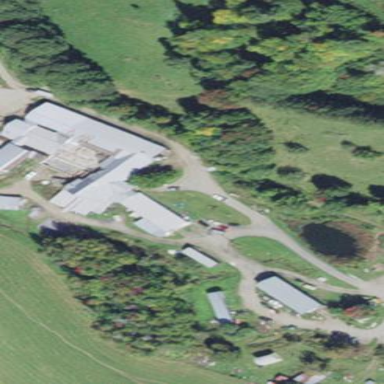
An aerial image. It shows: Farm auxiliary building.